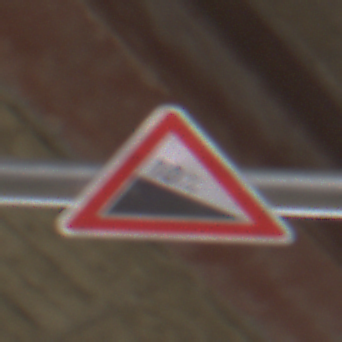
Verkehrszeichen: Gefaelle10
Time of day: Midday
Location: Roofed (Special)
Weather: Overcast
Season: NotSpecified
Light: Natural